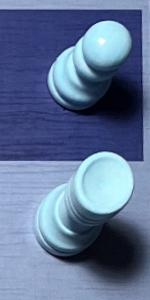
Label: Rook_White